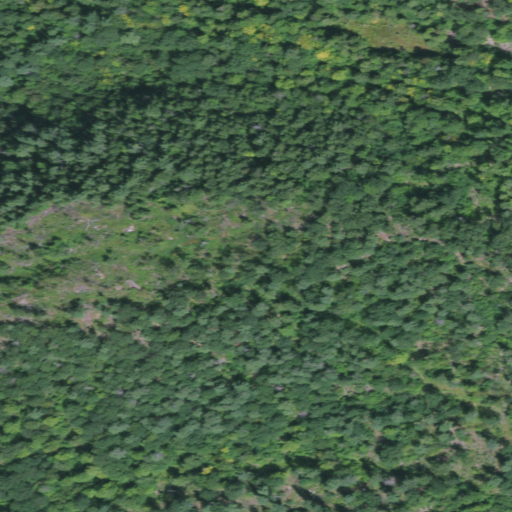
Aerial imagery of mountain in New York named Dudley Mountain containing evergreen forest, mixed forest, deciduous forest, woody wetlands, and shrub